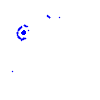
Particle: electron